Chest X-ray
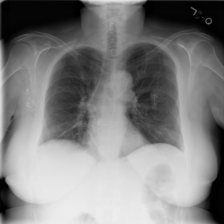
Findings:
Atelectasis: negative
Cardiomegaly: negative
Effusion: negative
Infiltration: negative
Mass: negative
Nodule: negative
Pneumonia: negative
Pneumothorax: negative
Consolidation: negative
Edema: negative
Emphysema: negative
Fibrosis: negative
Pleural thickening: negative
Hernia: negative